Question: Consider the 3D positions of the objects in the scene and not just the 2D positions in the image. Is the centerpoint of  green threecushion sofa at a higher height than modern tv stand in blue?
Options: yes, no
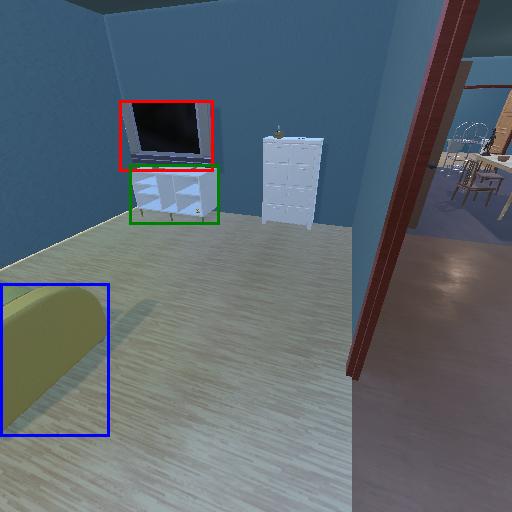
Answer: yes